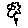
Label: flower